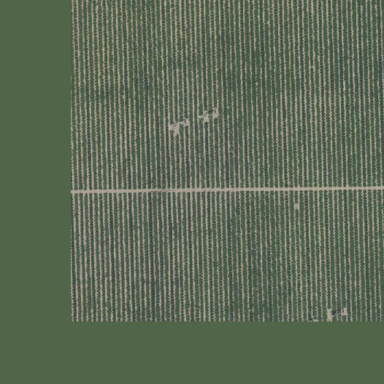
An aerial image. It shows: Almond orchard with rows of almond trees.